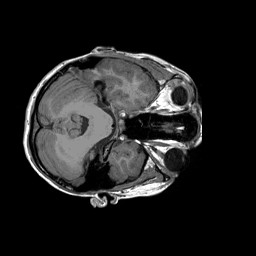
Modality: T1w
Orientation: coronal
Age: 11
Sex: male
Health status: ill